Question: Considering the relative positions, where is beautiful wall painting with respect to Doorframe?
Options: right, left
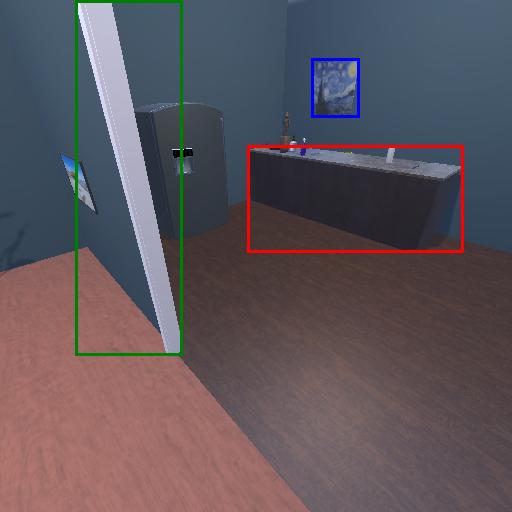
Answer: right